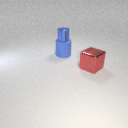
small blue metal cylinder above large blue rubber cylinder